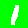
Digit: 1